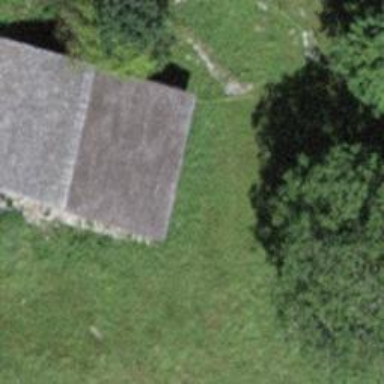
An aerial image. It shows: Barn.